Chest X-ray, PA view. Patient: 36 years old, sex F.
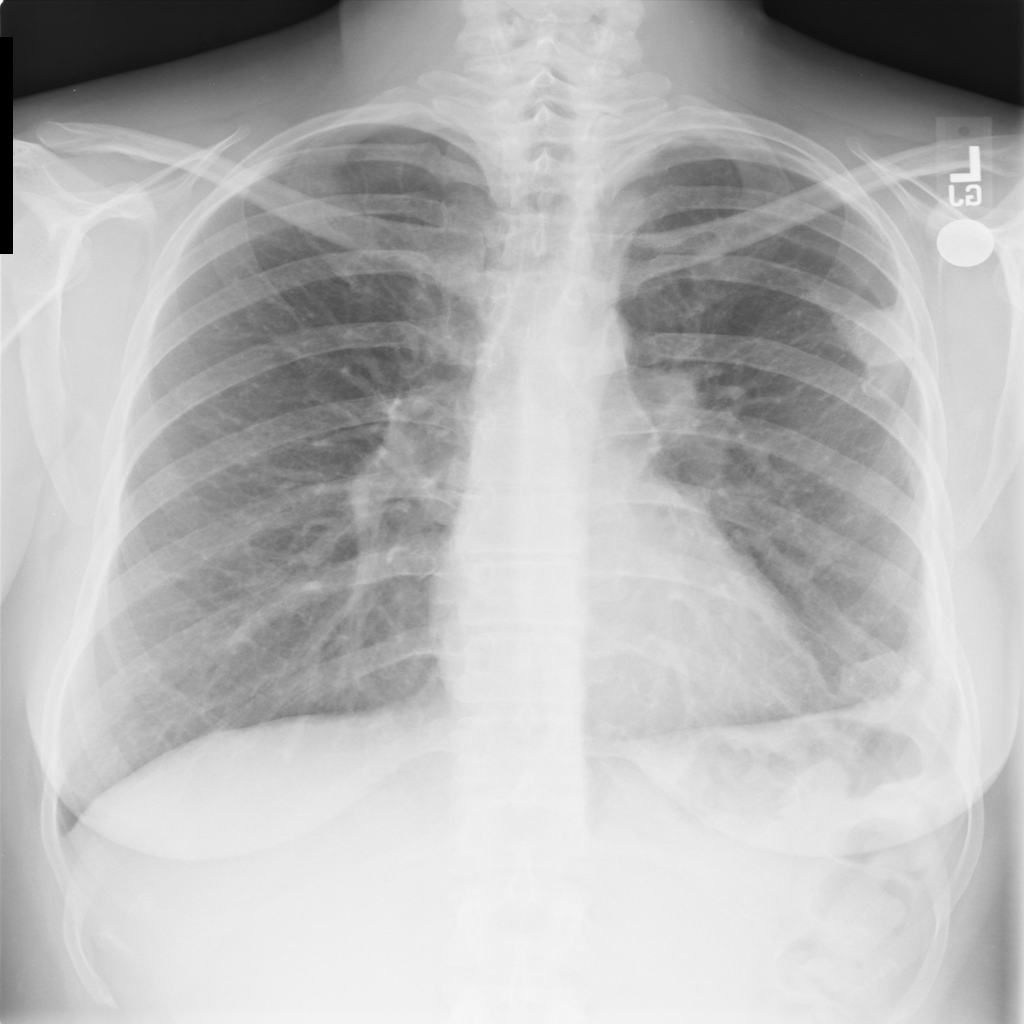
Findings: No Finding